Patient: sex F, age 65
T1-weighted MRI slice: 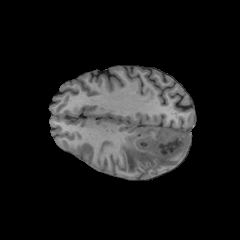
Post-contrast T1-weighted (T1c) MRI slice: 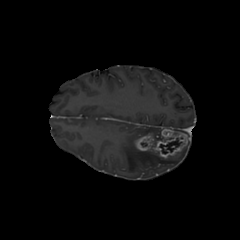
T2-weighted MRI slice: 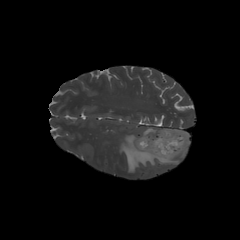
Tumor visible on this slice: yes
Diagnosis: Glioblastoma, IDH-wildtype
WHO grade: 4